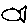
Label: fish